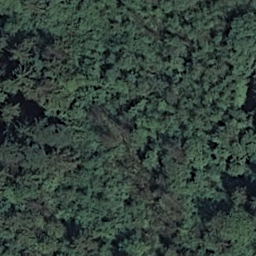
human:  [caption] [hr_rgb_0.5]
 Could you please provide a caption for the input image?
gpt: There are lots of dark green plants in the dense forest .

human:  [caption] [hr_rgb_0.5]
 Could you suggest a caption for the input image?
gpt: There are lots of dark green trees in the dense forest .

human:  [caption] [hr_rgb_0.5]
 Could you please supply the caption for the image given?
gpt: Lots of dark green trees constitute a dense forest .

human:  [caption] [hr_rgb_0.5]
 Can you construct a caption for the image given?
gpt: This is a dense forest with lots of dark green trees .

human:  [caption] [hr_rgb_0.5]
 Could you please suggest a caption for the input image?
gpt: Lots of dark green trees constitute a dense forest .